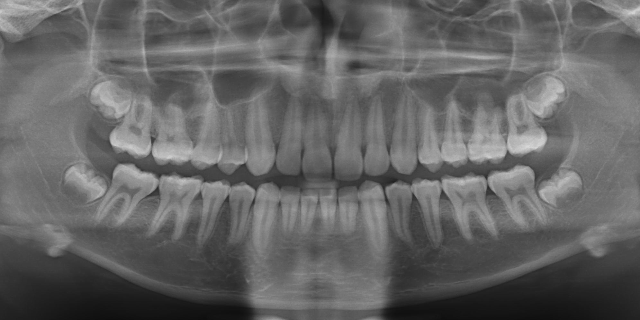
adult